Field crop: maize
Growth stage: 1
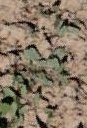
Species: convolvulus